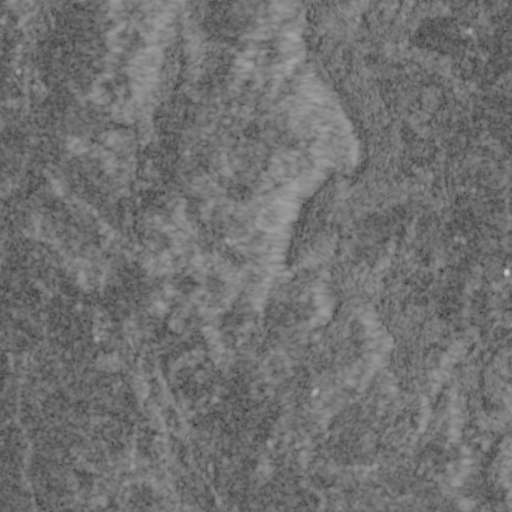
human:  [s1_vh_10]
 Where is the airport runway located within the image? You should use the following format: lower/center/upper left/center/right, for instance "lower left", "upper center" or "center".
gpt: The airport runway is located in the lower right of the image.
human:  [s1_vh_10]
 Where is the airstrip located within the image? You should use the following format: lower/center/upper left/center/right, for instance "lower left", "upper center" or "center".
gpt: The airstrip is located in the lower right of the image.
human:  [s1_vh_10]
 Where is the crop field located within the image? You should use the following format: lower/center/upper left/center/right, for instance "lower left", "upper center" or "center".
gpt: The crop field is located in the upper center of the image.
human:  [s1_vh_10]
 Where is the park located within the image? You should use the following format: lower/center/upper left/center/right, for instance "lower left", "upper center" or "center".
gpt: The park is located in the lower right of the image.
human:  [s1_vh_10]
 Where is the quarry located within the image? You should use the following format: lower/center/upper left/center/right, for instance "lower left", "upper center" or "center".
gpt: There is no quarry in the image.

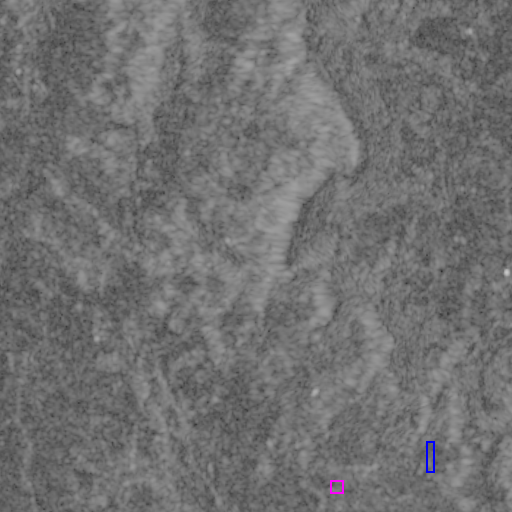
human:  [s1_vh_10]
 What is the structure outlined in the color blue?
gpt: The structure outlined in blue is an airstrip.
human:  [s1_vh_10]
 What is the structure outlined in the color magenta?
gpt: The structure outlined in magenta is a park.
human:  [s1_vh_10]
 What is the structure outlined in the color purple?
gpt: There is no purple outline.